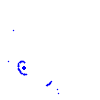
Particle: kaon